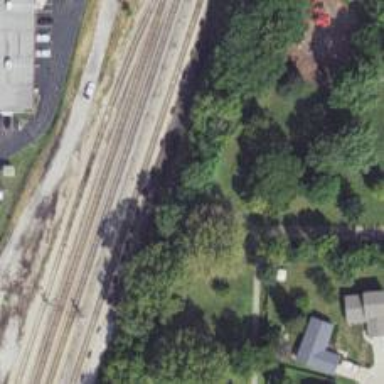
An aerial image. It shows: Abandoned railway siding.